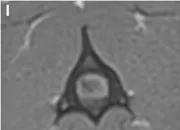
Magnetic resonance images of the cervical spinal cord and surrounding structures. 3D T1W MPRAGE transverse reconstruction at the level of C2 vertebral body.
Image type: radiology (mri)